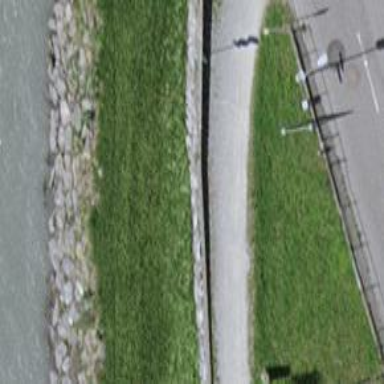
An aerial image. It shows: Retaining wall.